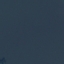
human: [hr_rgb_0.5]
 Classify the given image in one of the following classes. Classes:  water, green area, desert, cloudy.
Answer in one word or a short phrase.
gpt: water